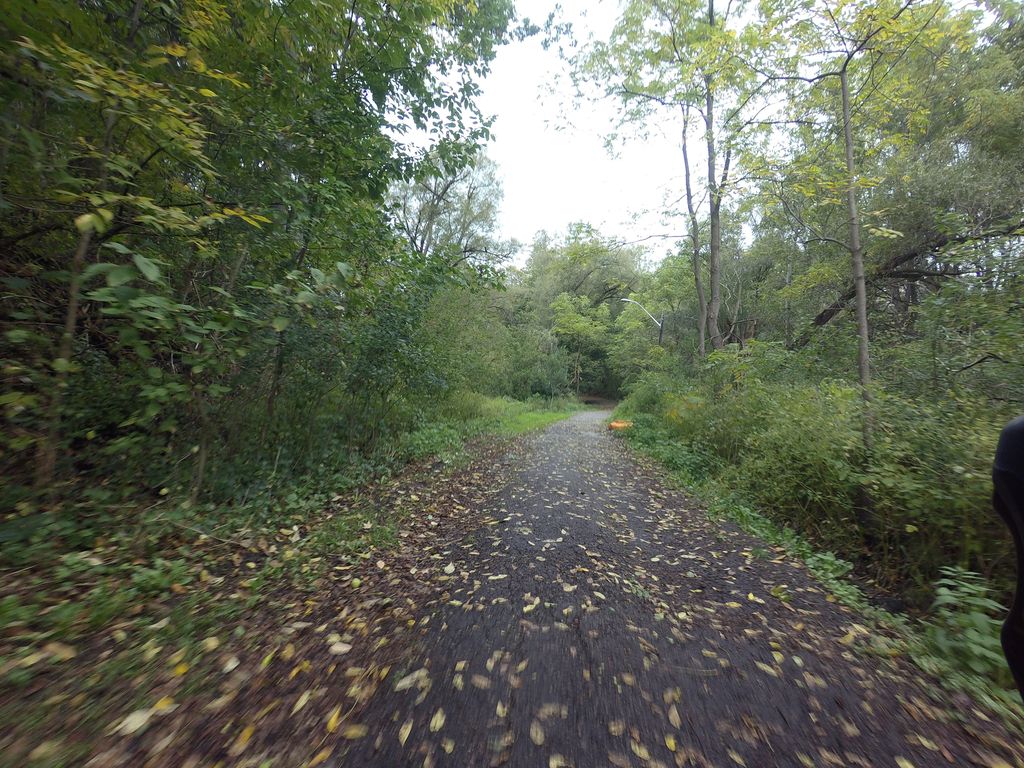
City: toronto